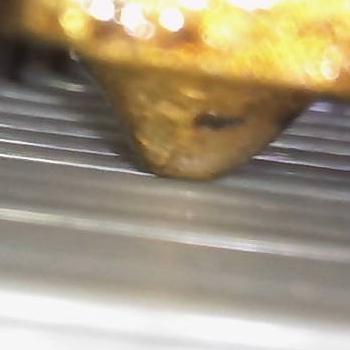
Flow rate: 162%